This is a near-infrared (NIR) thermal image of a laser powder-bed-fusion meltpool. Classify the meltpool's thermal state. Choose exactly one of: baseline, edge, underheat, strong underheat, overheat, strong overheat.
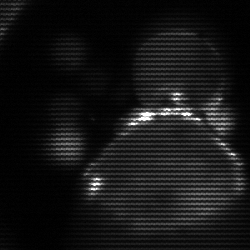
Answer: edge